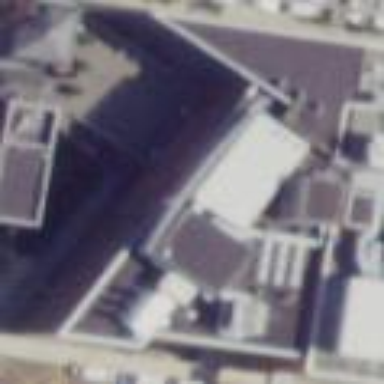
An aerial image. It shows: University building.